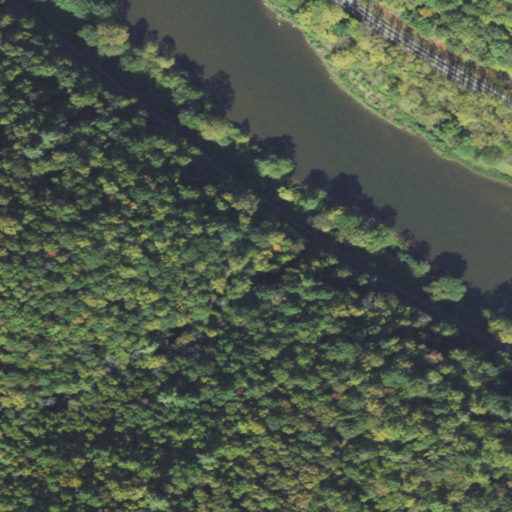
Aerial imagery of valley in Pennsylvania named Tank Hollow containing deciduous forest, open water, mixed forest, and open development